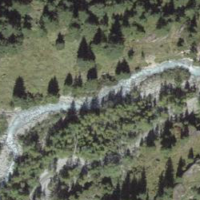
EUNIS habitat code: 32
Species observed at this site:
Papilio machaon
Miramella alpina
Lysandra coridon
Erynnis tages
Erebia pharte
Boloria titania
Arnica montana
Pieris brassicae